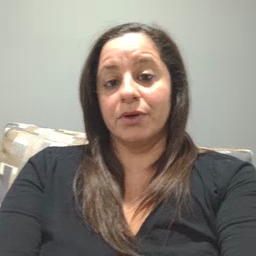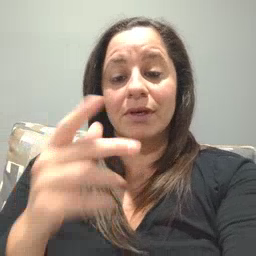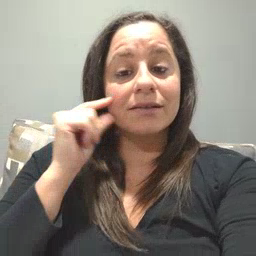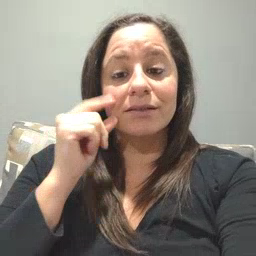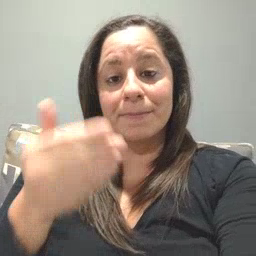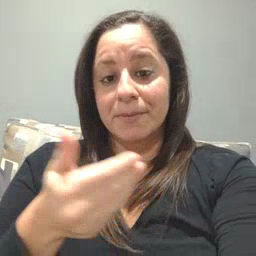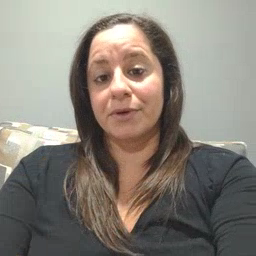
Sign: kitty